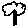
Label: tree